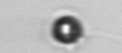
Label: bead